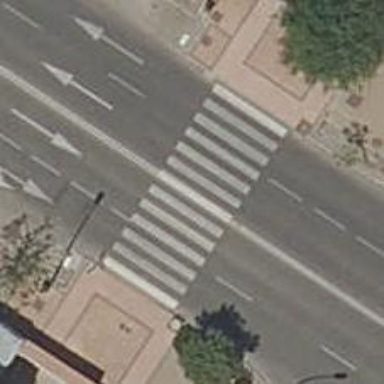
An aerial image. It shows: Zebra crossing on the road.